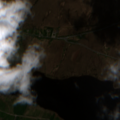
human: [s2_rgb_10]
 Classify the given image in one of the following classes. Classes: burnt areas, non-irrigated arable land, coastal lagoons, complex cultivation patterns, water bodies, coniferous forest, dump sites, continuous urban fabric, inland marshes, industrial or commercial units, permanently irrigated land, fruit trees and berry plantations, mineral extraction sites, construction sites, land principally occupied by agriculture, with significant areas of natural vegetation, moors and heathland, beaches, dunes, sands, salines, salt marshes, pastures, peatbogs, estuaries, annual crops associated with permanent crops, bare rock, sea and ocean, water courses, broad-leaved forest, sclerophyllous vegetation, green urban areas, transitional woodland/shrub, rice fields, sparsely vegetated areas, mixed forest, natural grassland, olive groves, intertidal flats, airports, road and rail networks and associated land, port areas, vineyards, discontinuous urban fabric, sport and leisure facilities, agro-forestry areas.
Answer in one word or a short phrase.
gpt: transitional woodland/shrub, peatbogs, water bodies